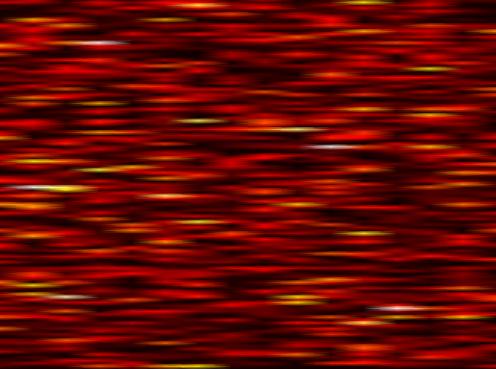
Label: OFDM